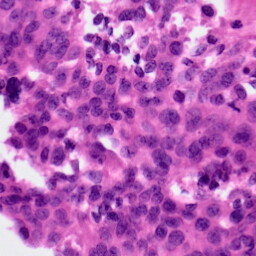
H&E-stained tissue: Ovarian